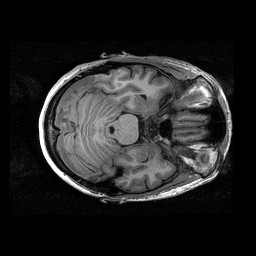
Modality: T1w
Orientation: coronal